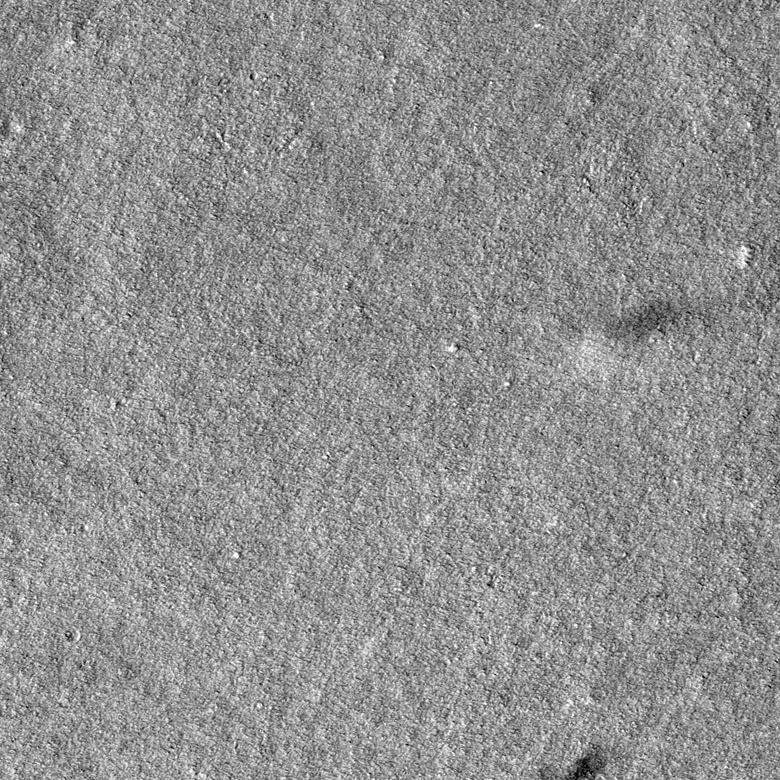
Label: dustdevil